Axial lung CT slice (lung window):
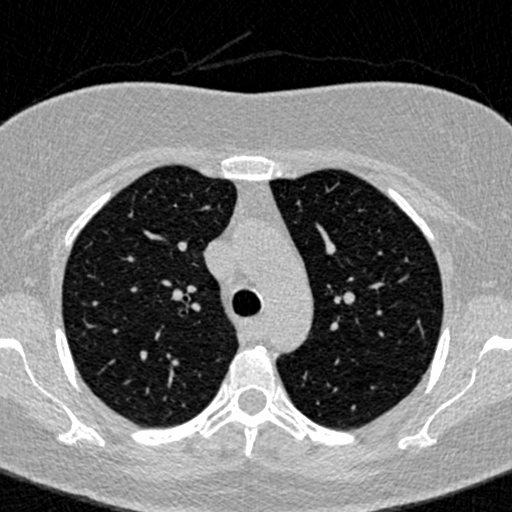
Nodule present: no